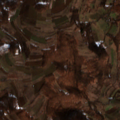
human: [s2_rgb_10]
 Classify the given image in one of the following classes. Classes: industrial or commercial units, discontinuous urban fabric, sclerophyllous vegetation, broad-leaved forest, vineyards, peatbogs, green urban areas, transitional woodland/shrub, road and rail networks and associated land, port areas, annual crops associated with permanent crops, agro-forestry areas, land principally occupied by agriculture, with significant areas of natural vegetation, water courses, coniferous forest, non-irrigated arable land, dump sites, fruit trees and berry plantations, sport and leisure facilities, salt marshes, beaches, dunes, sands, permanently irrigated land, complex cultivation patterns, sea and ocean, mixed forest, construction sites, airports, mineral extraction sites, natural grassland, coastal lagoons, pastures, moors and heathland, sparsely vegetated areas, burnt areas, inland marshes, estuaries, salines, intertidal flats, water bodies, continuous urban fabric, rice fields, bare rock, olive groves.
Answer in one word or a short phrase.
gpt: non-irrigated arable land, complex cultivation patterns, land principally occupied by agriculture, with significant areas of natural vegetation, broad-leaved forest